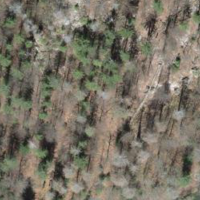
EUNIS habitat code: 44
Species observed at this site:
Galeopsis tetrahit
Prunus spinosa